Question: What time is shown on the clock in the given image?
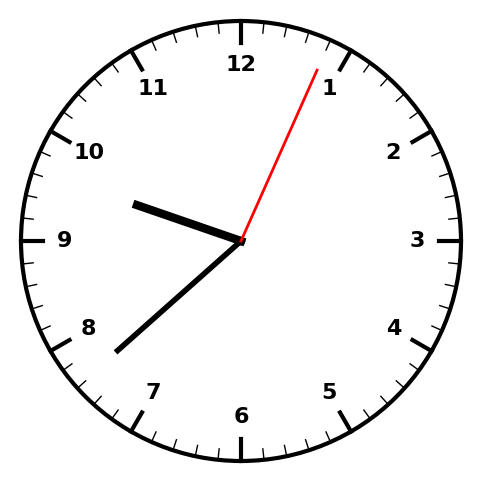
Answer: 09:38:04